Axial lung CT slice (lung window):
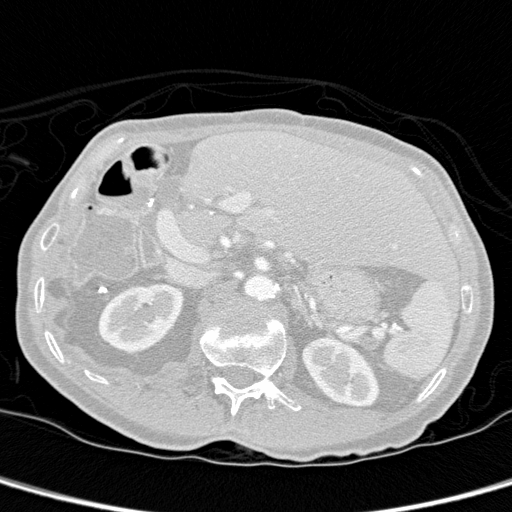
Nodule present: no